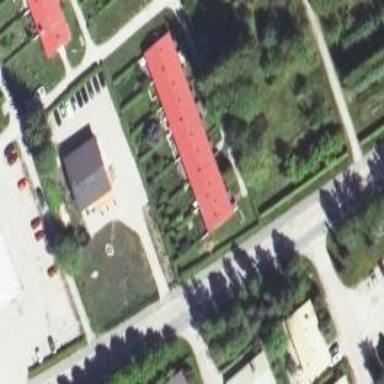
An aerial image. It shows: Terrace building.